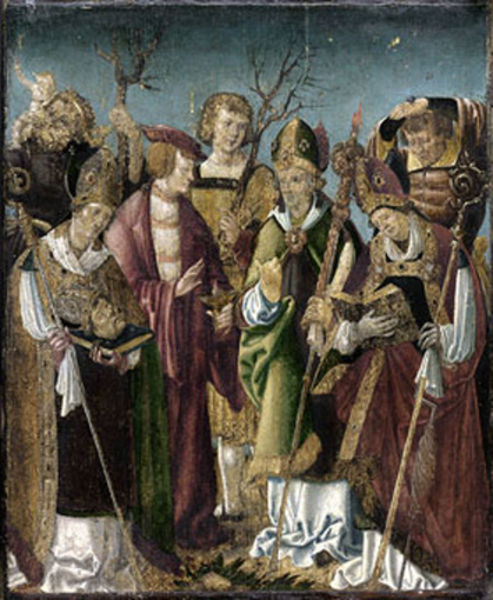
Titel: Sieben heilige Nothelfer
Künstler: Hans d. Ä. Burgkmair
Standort: Karlsruhe
Institution: Staatliche Kunsthalle Karlsruhe
Schlagwörter: baum, blau, gemälde, hand, himmel, kopf, umhang, weiß, bäume, grün, menschen, äste, bunt, hut, männer, nacht, reden, schwarz, rot, malerei, versammlung, mütze, bibel, enthauptet, falten, haupt, johannes, stehen, tod, täufer, bild, öl, ast, kirche, gewand, gold, mantel, reich, gewänder, kind, krone, renaissance, bücher, liegen, stab, farbe, kahl, bischof, könig, papst, lesen, unscharf, dürr, buch, religion, paul, mäntel, herrscher, beten, gebet, talare, jüngling, beerdigung, verschwommen, stäbe, jesus, mittelalter, priester, bischöfe, geistliche, mitra, mönche, tiara, umhänge, könige, heilige, märtyrer, schlüssel, undeutlich, edelmann, heilig, sakral, christentum, purpur, ornat, betteln, prächtig, peter, bischofsstab, würdenträger, christopherus, christophorus, bischoffstab, kirchenväter, verwaschen, dialog, kasel, kofp, christipherus, gestur, sölkjdfas, söldkjf, sdölfkj, lskdjfölaskjdf, sköldjfksjdaf, ölkjsdölkfj, ölksjdöflj, öslkdjfölkj, ösdjflkj, ösldkjfölaksjdf#, södlfjköslkdjfölksjdf, asdölkfjlskd, äslkdfjsölkdfjlksdjf, slkdjflksjaölksdjfas, dfsldkfjslödkjfölskdjf, sadföksdjfölaksjdfölkjasd, fasdfkjsölkdjfs, dfsjdölfkjsödlkfj, asdflskjdlfkjs, föslkdjflksj#, ölksjdf#, kjdhskljhdsgf, dfgdfgdsgdfg, sdfgdsfgdsf, dgfkghjg, asdsdfghfjdf, asdagdfshfh, assdfdshgfdghdf, sadfsadfsd, entköpft, seithut